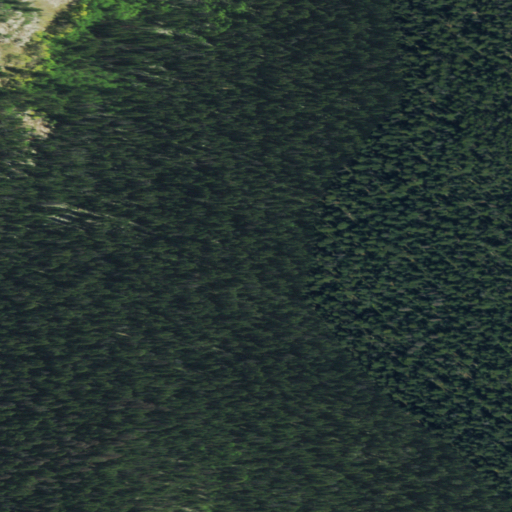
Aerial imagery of valley in Colorado named Mill Gulch containing evergreen forest, shrub, and deciduous forest